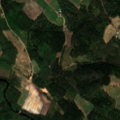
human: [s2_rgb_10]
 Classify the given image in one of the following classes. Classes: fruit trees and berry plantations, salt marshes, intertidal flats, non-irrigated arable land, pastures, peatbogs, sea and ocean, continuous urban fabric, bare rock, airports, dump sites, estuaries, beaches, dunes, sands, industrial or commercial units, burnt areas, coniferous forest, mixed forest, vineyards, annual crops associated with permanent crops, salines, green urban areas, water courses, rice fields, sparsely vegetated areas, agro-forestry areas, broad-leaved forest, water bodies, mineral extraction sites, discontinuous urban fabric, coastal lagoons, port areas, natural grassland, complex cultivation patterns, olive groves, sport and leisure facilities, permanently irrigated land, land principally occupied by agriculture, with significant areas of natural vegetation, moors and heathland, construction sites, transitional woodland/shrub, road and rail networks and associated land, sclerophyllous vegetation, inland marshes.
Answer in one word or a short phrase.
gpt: non-irrigated arable land, land principally occupied by agriculture, with significant areas of natural vegetation, coniferous forest, mixed forest, transitional woodland/shrub